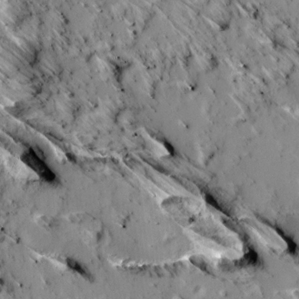
Label: non_frost